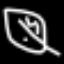
Label: leaf